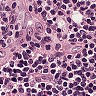
Metastatic tissue present: no